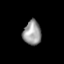
Tissue: prostate
Cell type: Epithelial cells
Senescence score: 0.3397
Nuclear area (px): 432
Mean DAPI intensity: 151.755